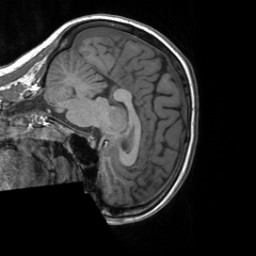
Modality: T1w
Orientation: sagittal